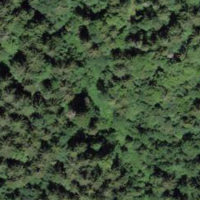
EUNIS habitat code: 43
Species observed at this site:
Lamium galeobdolon